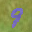
Label: 9